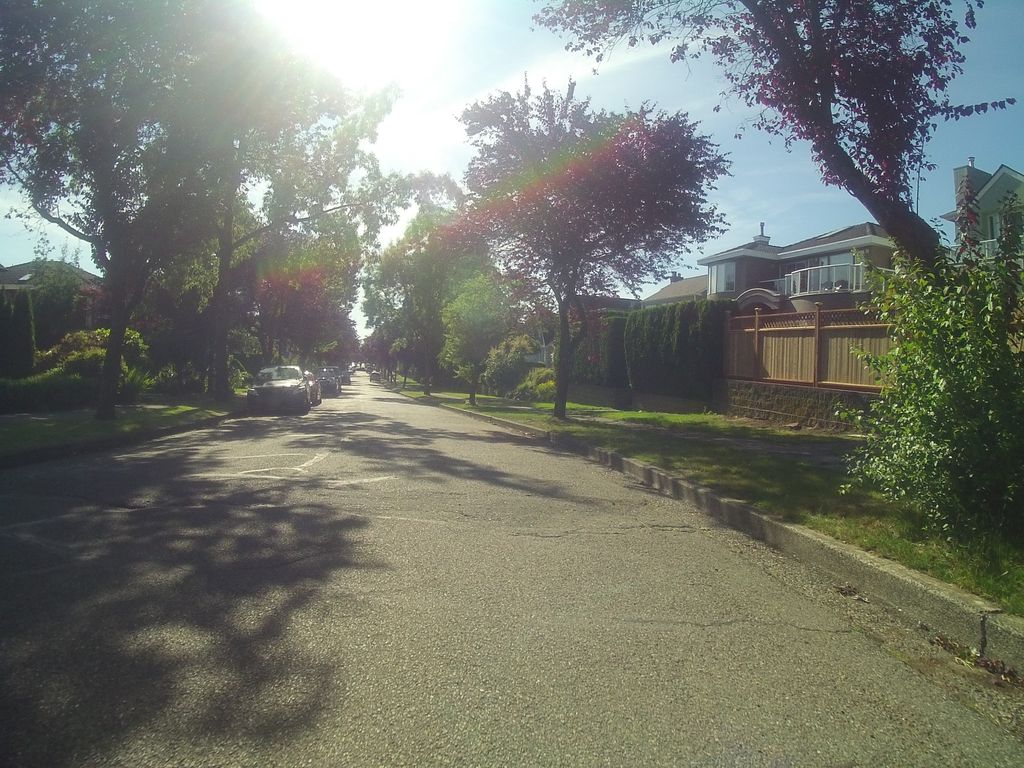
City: vancouver